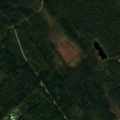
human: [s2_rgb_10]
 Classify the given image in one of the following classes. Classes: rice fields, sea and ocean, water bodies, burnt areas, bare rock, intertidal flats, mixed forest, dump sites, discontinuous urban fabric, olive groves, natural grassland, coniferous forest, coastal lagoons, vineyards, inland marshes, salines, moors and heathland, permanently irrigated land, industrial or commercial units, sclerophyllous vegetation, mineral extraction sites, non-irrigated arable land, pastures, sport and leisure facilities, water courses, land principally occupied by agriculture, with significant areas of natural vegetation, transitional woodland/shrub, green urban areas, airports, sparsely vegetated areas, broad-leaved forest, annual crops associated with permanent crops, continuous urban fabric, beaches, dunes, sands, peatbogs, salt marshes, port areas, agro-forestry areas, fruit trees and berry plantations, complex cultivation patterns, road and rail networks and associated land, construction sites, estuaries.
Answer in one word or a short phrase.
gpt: coniferous forest, mixed forest